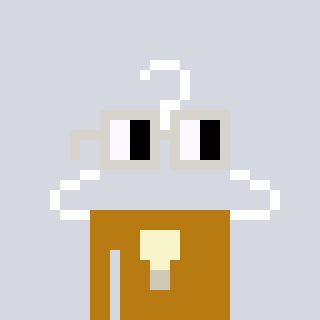
a pixel art character with square light gray glasses, a hanger-shaped head and a gold-colored body on a cool background